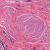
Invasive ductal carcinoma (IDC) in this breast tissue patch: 0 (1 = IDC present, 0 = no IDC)